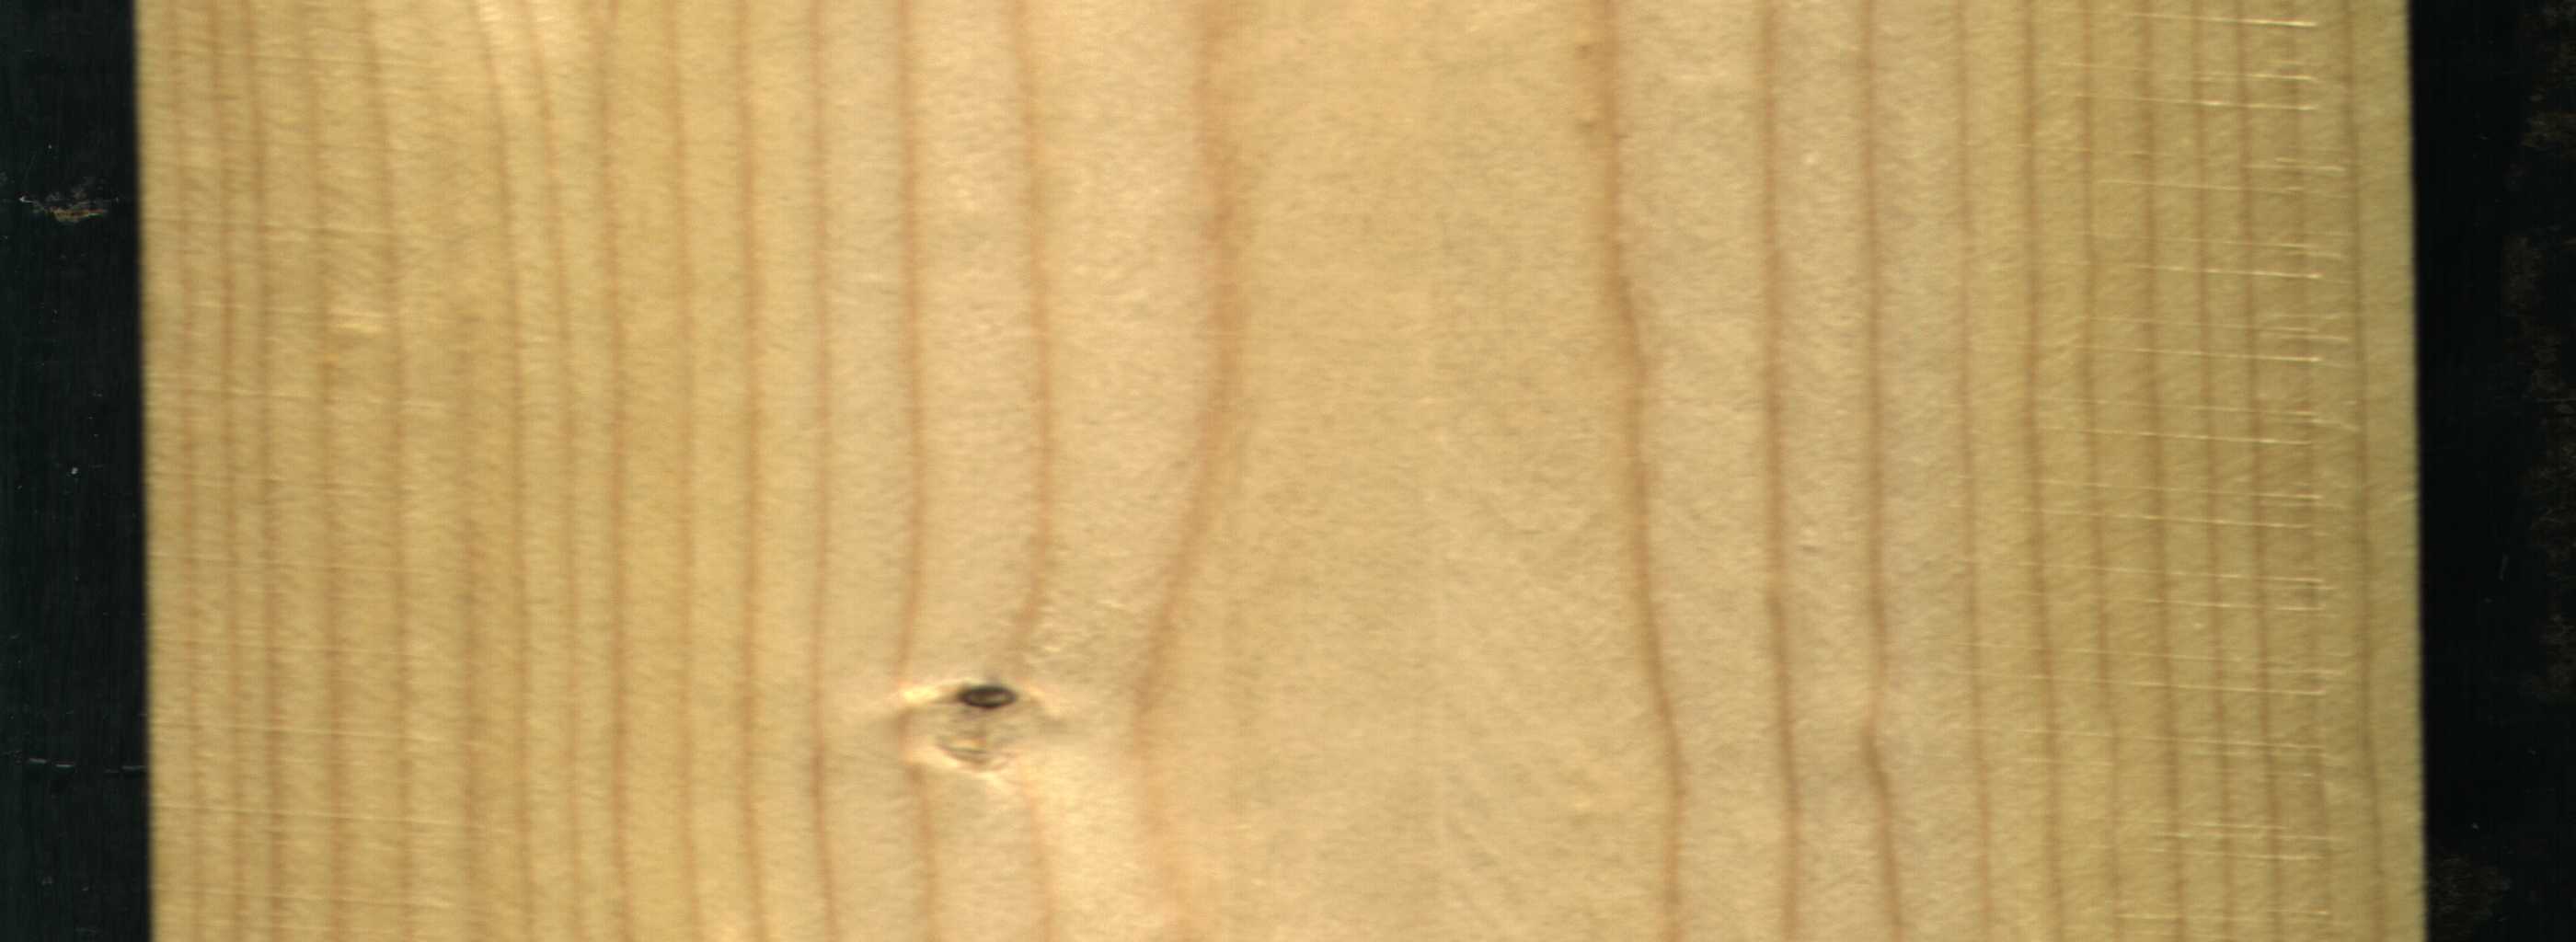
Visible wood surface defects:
Live_Knot